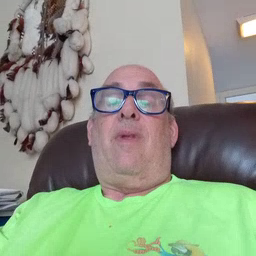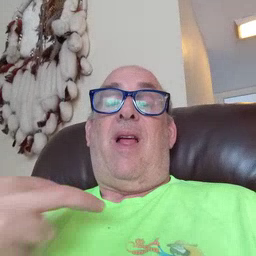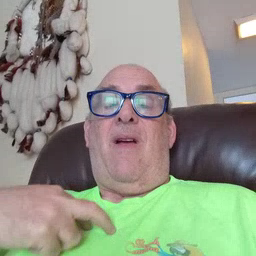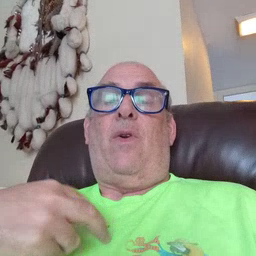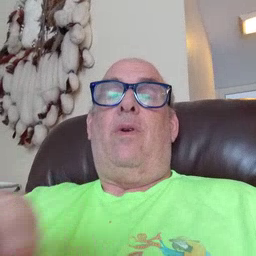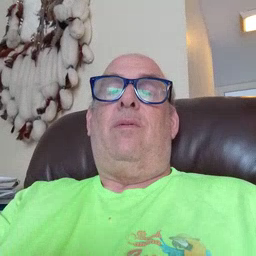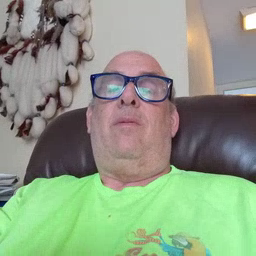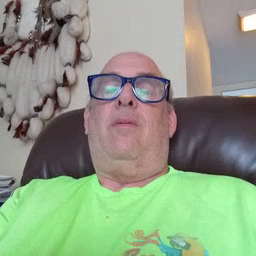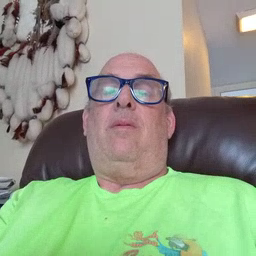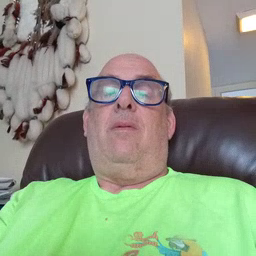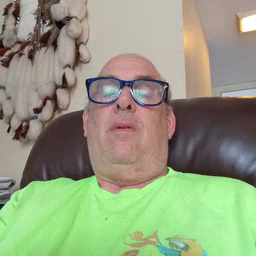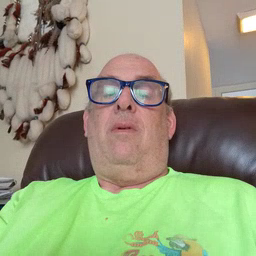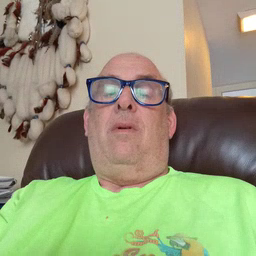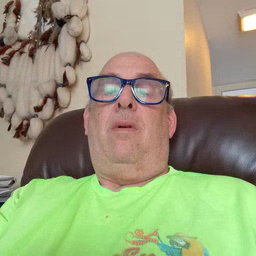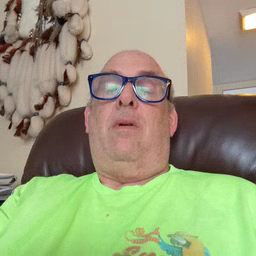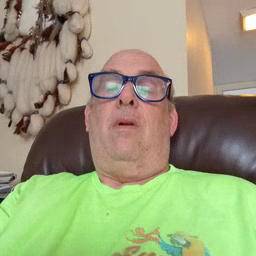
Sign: have